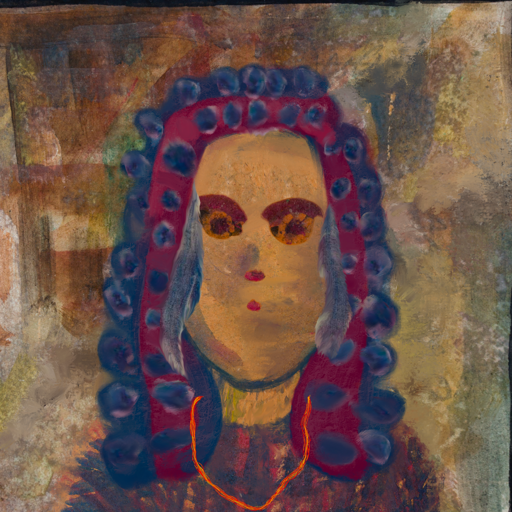
Background: Mosgoul, Head And Neck Front: In_The_Sun, Face Front: Doll, Bust: In_The_Sun, Hair Front: Hill_Girl, Head Accessory: Blank, Second Necklace: Gypsy_Mother_2, Necklace: Blank, Baby: Blank